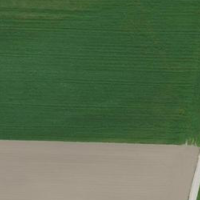
EUNIS habitat code: 52
Species observed at this site:
Nicotiana tabacum